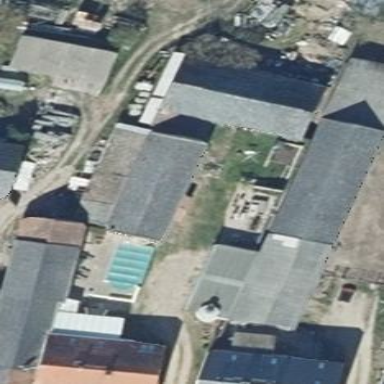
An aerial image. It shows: Building with flat grey roof.